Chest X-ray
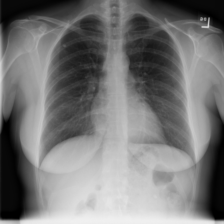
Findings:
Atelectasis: negative
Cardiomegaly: negative
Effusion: negative
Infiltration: negative
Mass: negative
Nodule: negative
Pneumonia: negative
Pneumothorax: negative
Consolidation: negative
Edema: negative
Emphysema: negative
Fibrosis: negative
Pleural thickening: negative
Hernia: negative